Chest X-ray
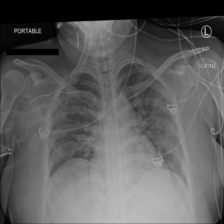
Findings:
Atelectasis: negative
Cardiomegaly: negative
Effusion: negative
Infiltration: negative
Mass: negative
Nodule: negative
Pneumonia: negative
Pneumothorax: negative
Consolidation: negative
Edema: negative
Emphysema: negative
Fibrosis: negative
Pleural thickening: negative
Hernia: negative